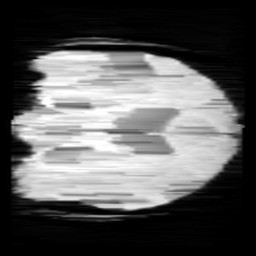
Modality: minIP
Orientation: coronal
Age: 9
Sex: male
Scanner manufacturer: siemens
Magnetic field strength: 3 T
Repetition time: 0.027 s
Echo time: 0.02 s